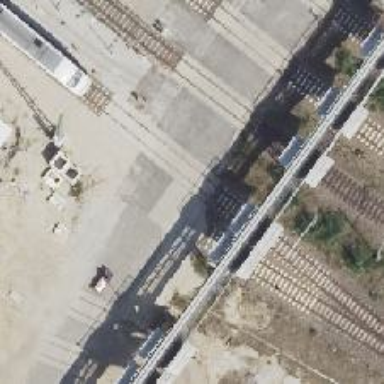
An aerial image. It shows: Level crossing with double half barrier and saltire markings.